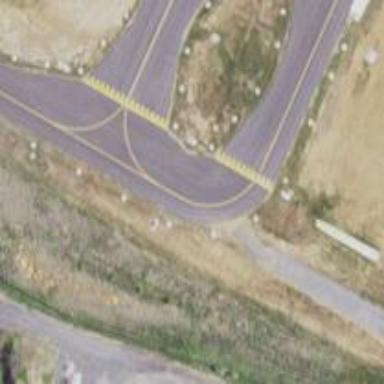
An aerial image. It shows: View of taxiway at the airport.